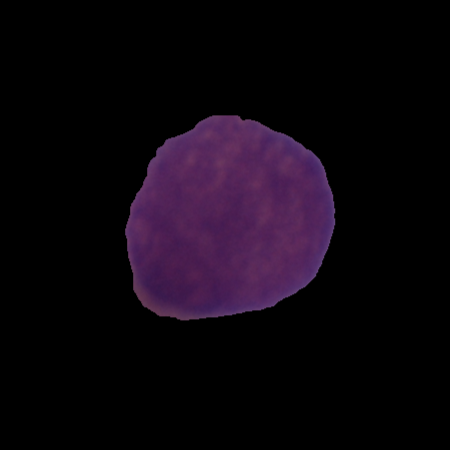
Label: cancer